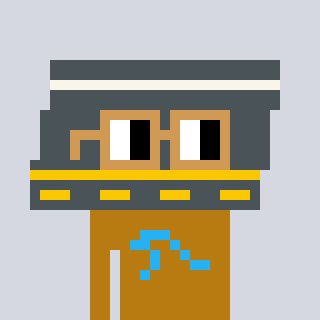
a pixel art character with square brown glasses, a road-shaped head and a gold-colored body on a cool background